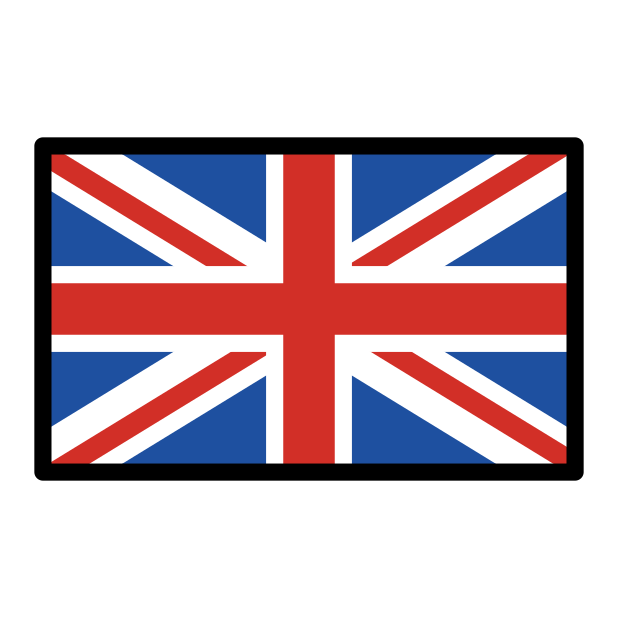
flag: United Kingdom